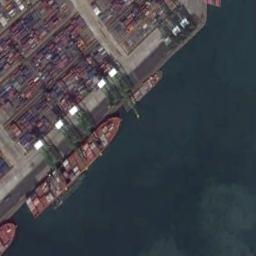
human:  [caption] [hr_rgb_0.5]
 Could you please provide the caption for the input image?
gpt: Several cargo ships full of containers are docked at the container terminal and the water is deep blue .

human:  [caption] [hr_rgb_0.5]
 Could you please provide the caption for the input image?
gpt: There are three ships in the blue water on the shore .

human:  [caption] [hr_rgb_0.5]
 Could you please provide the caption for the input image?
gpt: There are two containers full of ships at the dock  There are large containers on the dock .

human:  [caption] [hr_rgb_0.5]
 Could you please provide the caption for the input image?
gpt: There are many containers on the dock next to the ship .

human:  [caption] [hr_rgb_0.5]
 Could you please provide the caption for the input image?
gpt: The ships are at the harbor with many containers .